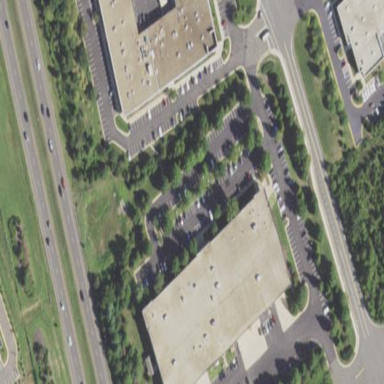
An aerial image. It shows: Commercial building.